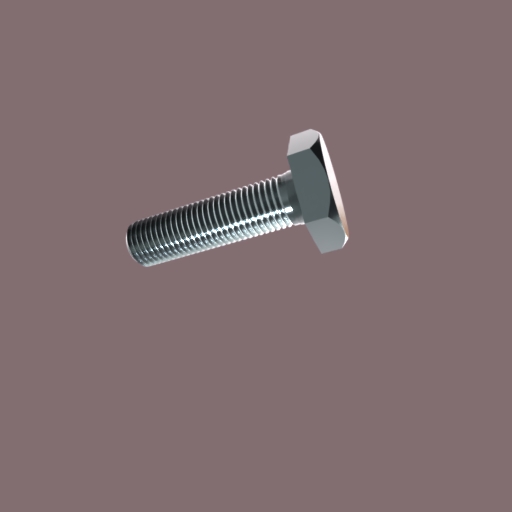
Label: bolt